Question: I have some text inside 'div[contenteditable="true"]' and I should highlight ('span.tooLong') part which goes over the 19 character limit. Content in 'div' may have HTML tags or entities and those should be ignored when counting to 19.
Twitter has similar way to highlight too long tweet:

- 'This is text''This is text'- 'This is just too long text''This is just too lo<span class="tooLong">ng text</span>'- 'This <b>text</b> has been <i>formatted</i> with HTML''This <b>text</b> has been <span class="tooLong"><i>formatted</i> with HTML</span>'
(I want to use regular expressions as much as possible)
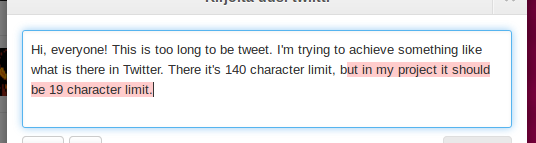
Answer: Okay... here's some code that I think will work for you, or at least get your started.
Basically, the regex you need to find everything over 19 characters is this:
'''
var extra = content.match(/.{19}(.*)/)[1];
'''
So, I put together a sample document of how you might use this.
Take a look at the <URL>.
Here's the Javascript I'm using (I'm using jQuery for the locators here, but this can easily be modified to use straight Javascript... I just prefer jQuery for stuff like this)...
'''
$(document).ready(function() {
$('#myDiv').keyup(function() {
var content = $('#myDiv').html();
var extra = content.match(/.{19}(.*)/)[1];
$('#extra').html(extra);
var newContent = content.replace(extra, "<span class='highlight'>" + extra + "</span>");
$('#sample').html(newContent);
});
});
'''
Basically, I have three DIVs setup. One for you to enter your text. One to show what characters are over the 19 character limit. And one to show how you might highlight the extra characters.
My code sample does not check for html tags, as there are too many to try and handle... but should give you a great starting point as to how this might work.
: you can view the complete code I wrote using this link: <URL>